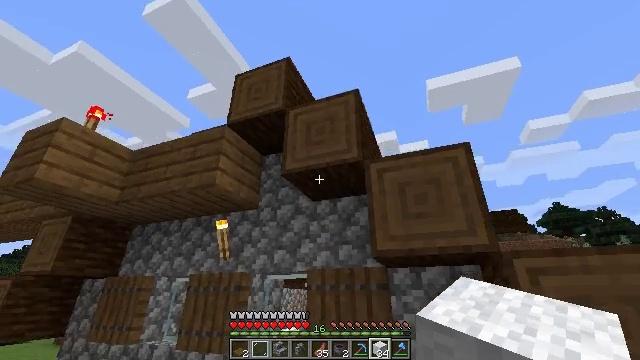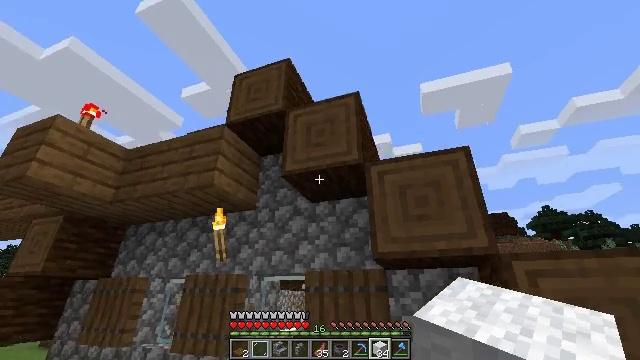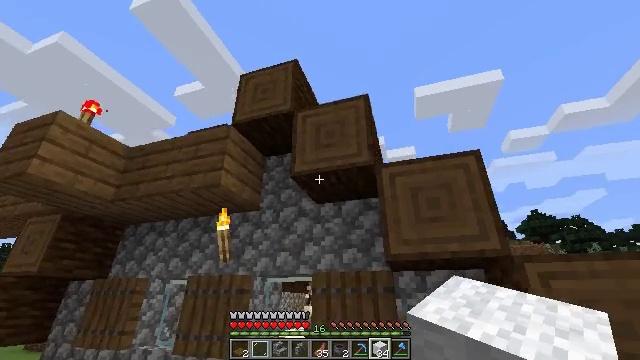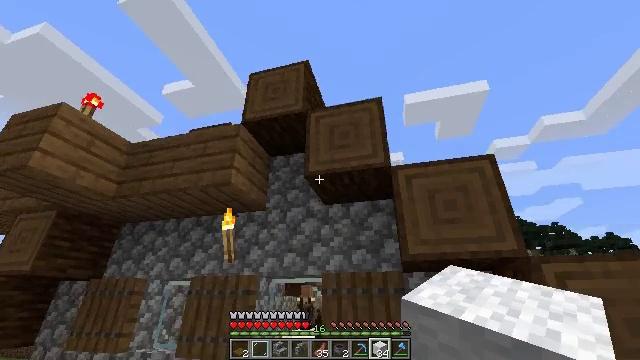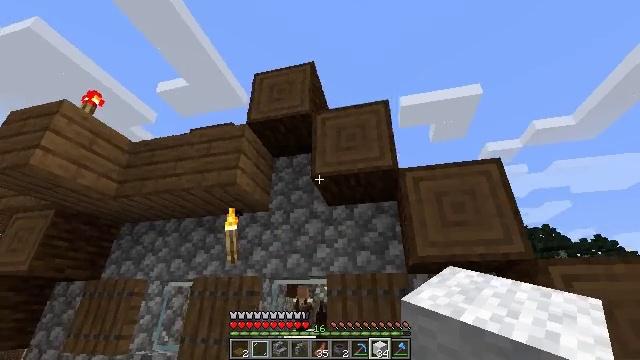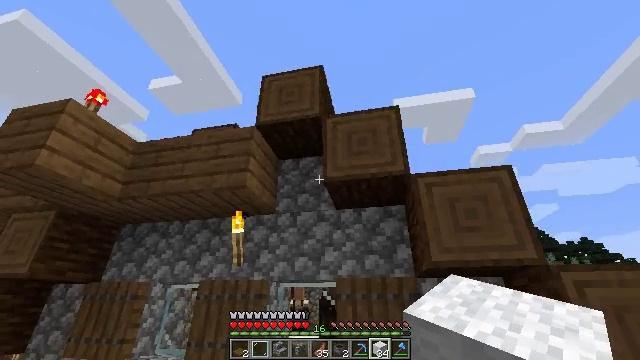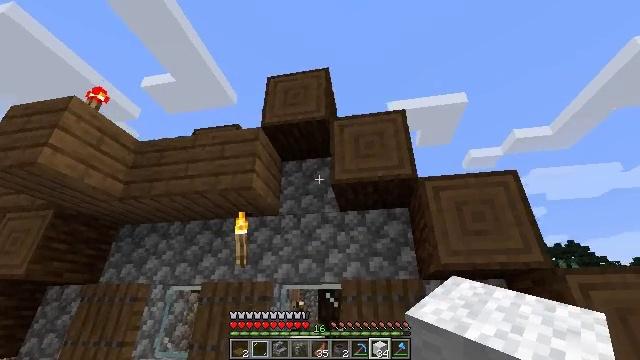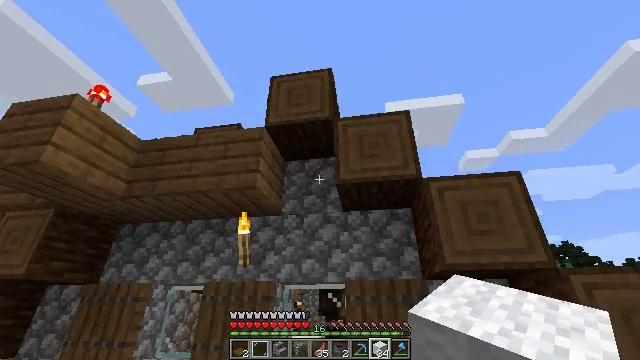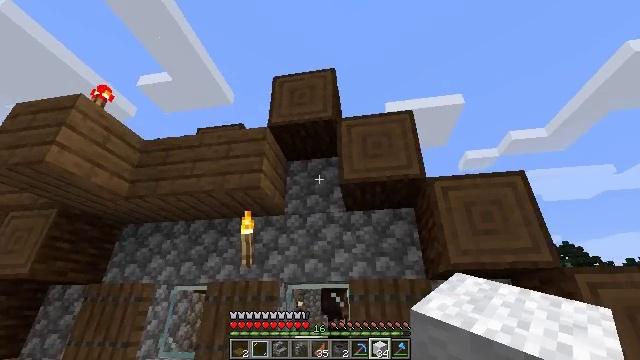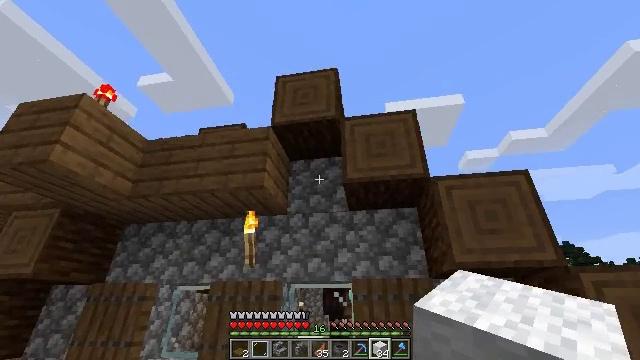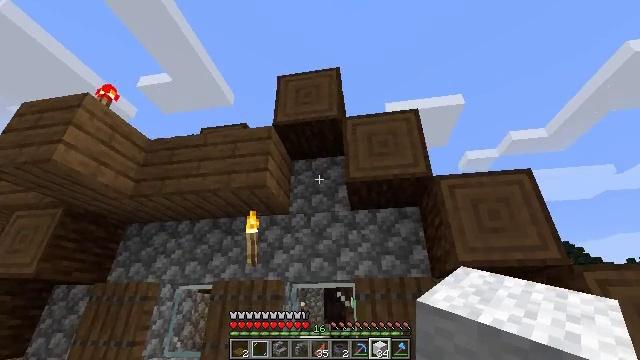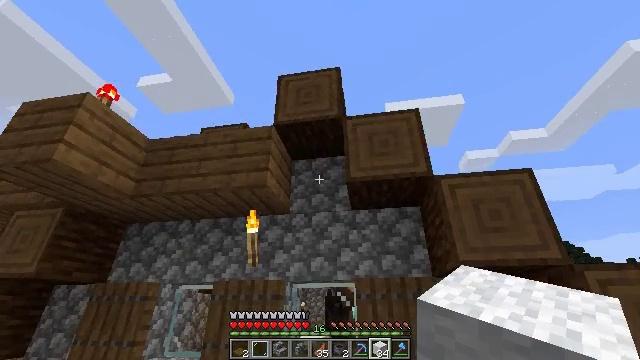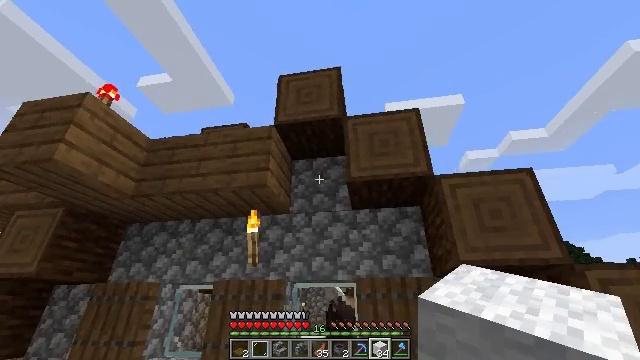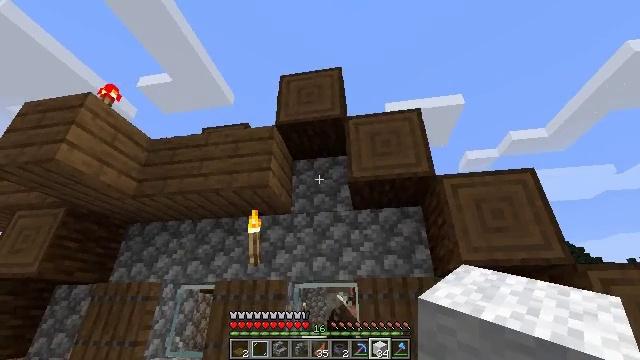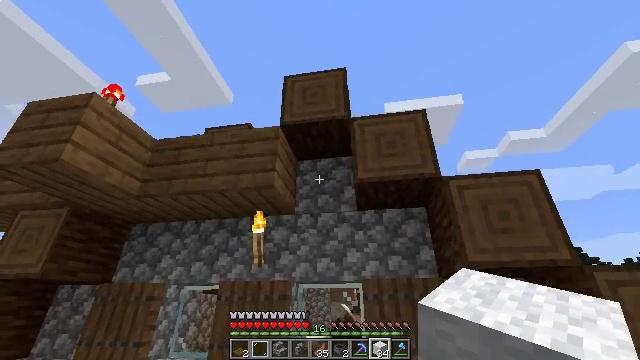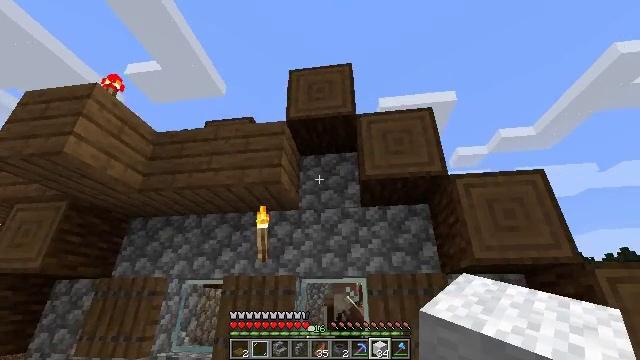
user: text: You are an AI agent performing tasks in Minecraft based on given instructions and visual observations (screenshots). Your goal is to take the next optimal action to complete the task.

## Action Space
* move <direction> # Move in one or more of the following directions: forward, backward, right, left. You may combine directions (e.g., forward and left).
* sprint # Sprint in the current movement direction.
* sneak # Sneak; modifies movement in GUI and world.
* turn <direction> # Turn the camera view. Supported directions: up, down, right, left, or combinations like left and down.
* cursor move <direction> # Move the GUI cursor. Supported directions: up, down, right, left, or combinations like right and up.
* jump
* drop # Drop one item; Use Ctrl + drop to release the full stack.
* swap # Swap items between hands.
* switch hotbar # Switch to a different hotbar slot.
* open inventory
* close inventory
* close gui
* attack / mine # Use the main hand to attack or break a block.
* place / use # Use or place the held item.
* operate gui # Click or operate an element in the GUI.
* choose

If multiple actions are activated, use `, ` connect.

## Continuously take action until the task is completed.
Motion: motion action
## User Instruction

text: Remove the blue bed from its location.
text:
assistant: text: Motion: move left, turn right
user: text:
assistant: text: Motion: move left, turn right
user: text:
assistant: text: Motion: move left, turn right
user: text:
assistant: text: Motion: move left, turn right
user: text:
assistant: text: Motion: move left, turn right
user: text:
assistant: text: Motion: turn right
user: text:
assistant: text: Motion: no_op
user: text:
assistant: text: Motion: no_op
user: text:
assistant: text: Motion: no_op
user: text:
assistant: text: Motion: no_op
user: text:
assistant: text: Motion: no_op
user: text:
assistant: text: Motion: no_op
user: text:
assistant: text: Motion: move left
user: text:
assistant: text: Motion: move left
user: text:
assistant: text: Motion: move left, turn right and down
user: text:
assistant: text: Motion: move left, turn right
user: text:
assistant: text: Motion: move left, turn right
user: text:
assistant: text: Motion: move left, turn right
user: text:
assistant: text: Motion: no_op
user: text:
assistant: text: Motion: no_op
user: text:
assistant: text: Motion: no_op
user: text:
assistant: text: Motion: no_op
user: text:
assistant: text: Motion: no_op
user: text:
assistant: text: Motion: no_op
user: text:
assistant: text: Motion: turn left and down
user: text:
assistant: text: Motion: turn left and down
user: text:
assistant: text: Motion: turn left and down
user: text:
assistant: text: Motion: turn left
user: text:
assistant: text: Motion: no_op
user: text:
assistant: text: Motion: move left